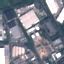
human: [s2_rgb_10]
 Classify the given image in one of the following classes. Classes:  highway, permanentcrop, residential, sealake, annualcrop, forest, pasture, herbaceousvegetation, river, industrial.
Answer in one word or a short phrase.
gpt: Industrial